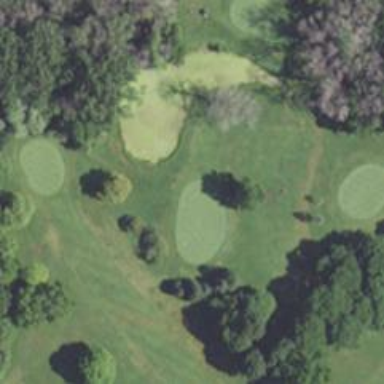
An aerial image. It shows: Golf hole.